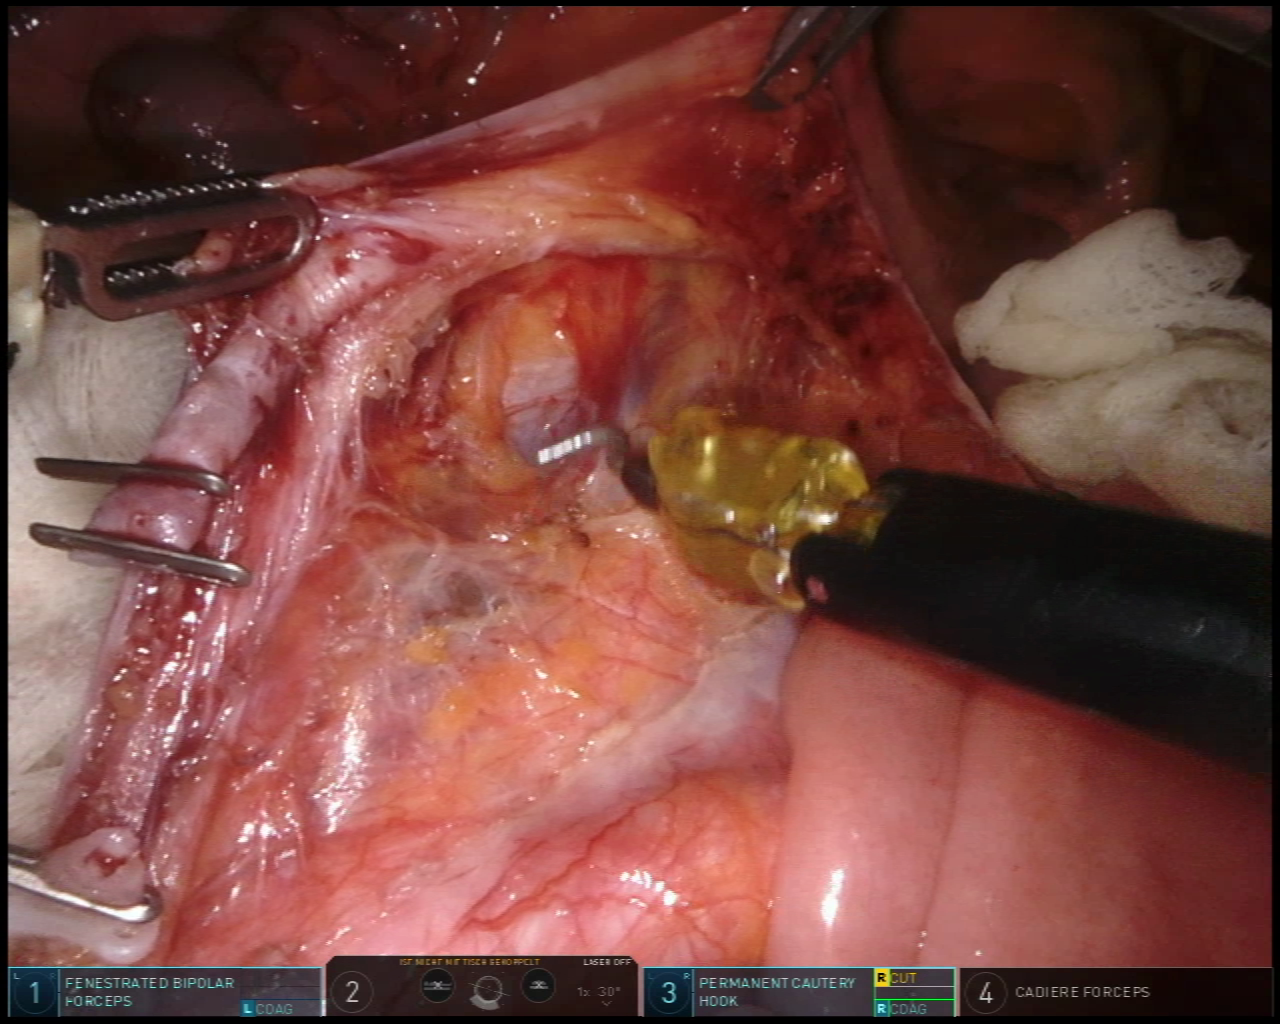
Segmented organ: small_intestine
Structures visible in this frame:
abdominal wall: no
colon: yes
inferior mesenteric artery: yes
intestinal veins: yes
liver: no
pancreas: no
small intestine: yes
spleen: no
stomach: no
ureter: yes
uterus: no
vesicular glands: no